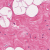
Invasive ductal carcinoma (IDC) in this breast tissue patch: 0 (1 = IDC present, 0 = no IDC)